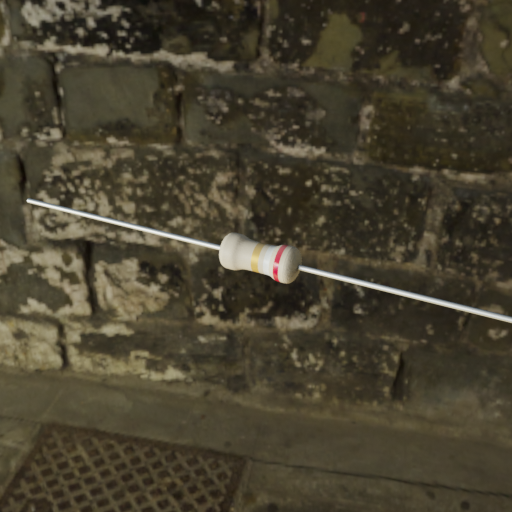
Resistor colour bands (in order): gold, white, red